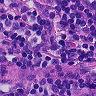
Metastatic tissue present: no